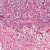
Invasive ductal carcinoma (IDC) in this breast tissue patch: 1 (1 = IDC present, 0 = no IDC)